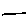
Label: line